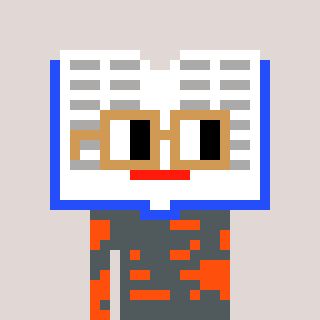
a pixel art character with square brown glasses, a dictionary-shaped head and a orange-colored body on a warm background